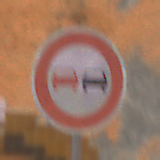
Verkehrszeichen: Ueberholverbot
Umgebung: Outdoor, Urban
Tageszeit: Midday
Wetter: Overcast
Licht: Natural
Jahreszeit: NotSpecified
Kontrast: LowContrast